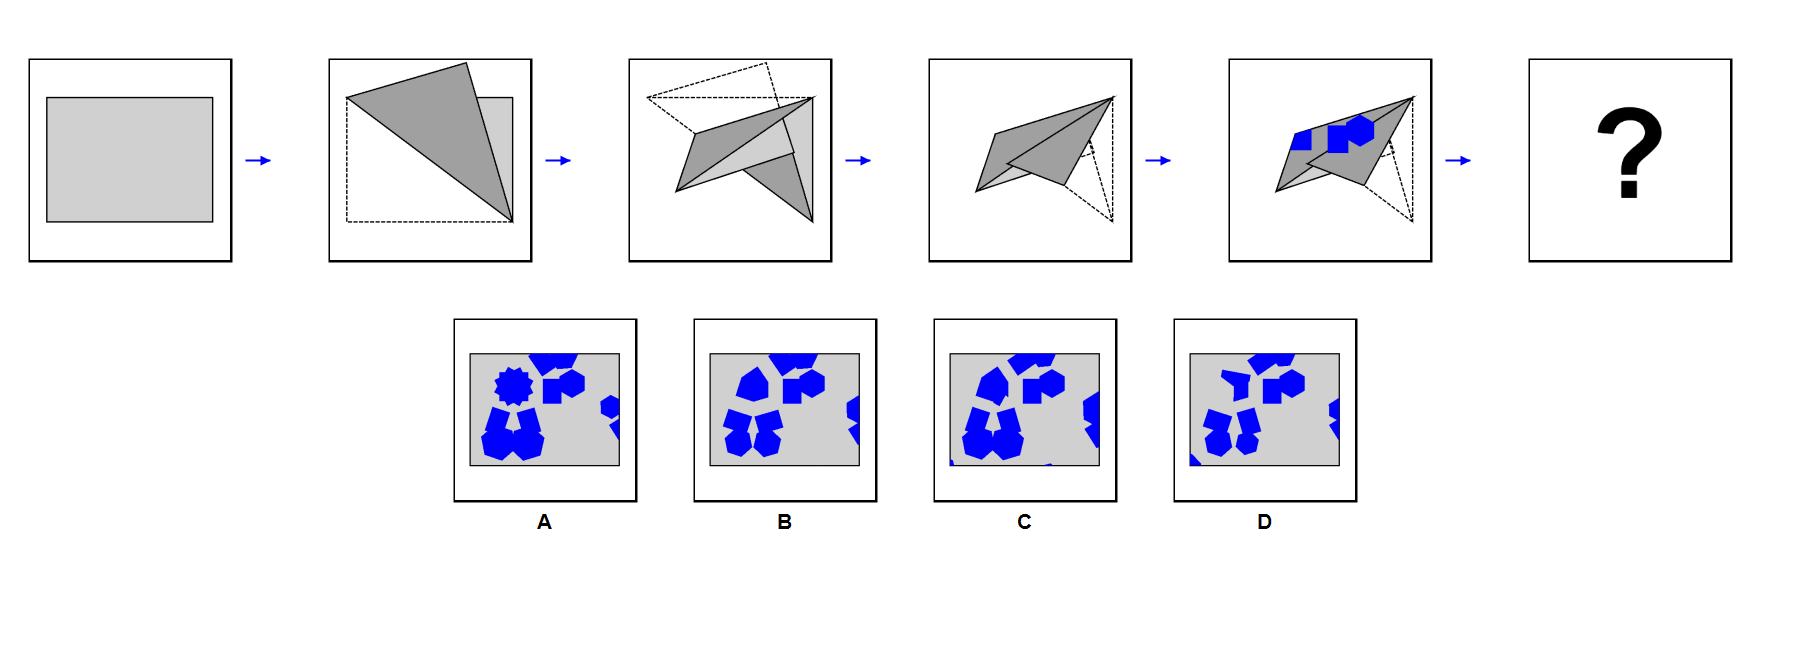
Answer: B